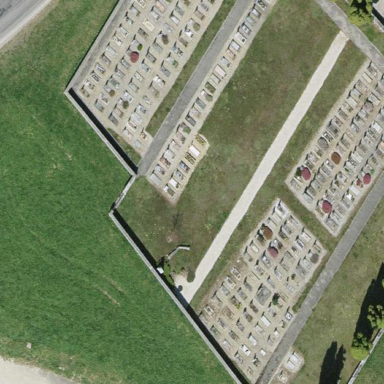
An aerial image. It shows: Cemetery.